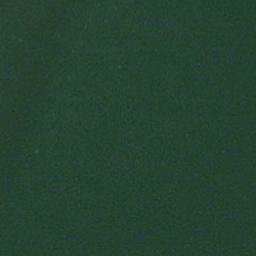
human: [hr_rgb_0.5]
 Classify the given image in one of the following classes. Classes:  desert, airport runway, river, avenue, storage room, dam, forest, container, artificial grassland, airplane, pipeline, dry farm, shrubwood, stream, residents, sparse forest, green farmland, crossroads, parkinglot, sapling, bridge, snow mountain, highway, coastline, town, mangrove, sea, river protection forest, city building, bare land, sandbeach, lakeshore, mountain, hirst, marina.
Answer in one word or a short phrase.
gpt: sea